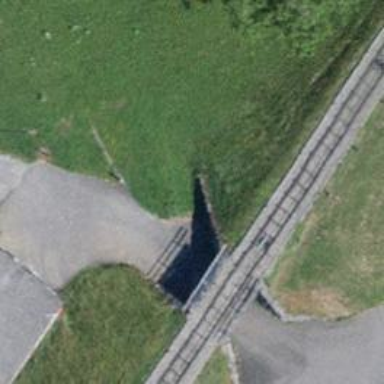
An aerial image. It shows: Funicular railway.